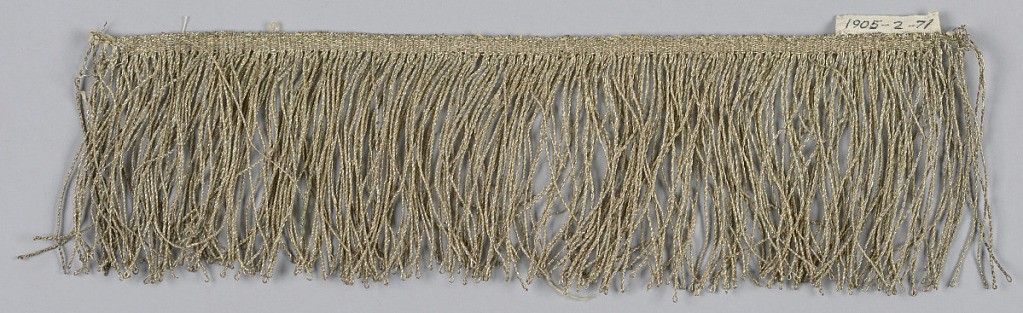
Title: Fringe
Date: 19th century
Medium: silver foil on a silk core Technique: woven
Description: Silver fringe with a plain-woven heading and a skirt of looped and twisted threads.